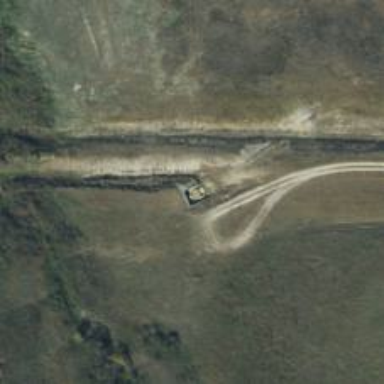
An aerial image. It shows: Military range.